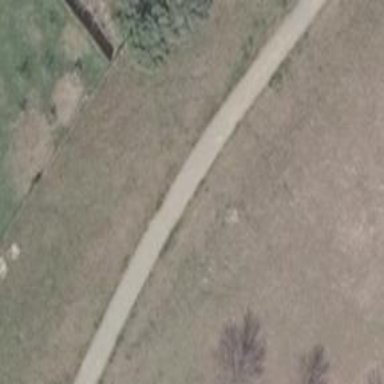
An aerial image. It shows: Compacted footway.